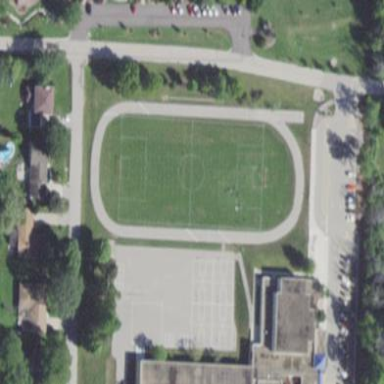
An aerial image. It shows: Grass pitch designated for soccer.